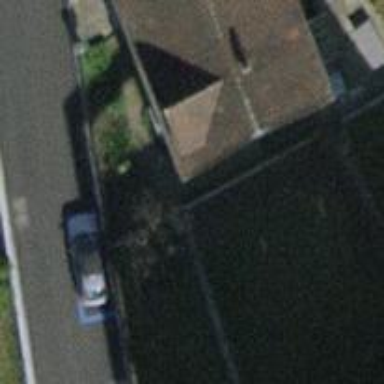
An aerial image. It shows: Detached building with gabled roof. The roof is pitched in shape.